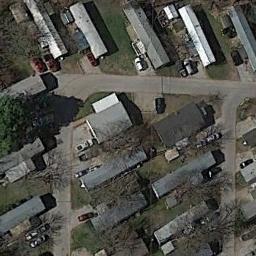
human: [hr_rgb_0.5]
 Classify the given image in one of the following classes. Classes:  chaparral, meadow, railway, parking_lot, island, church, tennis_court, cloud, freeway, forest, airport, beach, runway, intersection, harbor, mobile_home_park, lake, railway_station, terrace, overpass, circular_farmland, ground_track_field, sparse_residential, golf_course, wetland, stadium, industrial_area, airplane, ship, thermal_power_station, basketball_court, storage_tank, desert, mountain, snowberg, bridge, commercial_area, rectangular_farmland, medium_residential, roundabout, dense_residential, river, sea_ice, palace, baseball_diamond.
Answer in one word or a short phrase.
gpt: mobile_home_park